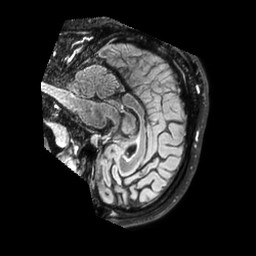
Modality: FLAIR
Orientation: sagittal
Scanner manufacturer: philips
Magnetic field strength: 3 T
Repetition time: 4.8 s
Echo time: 0.34 s